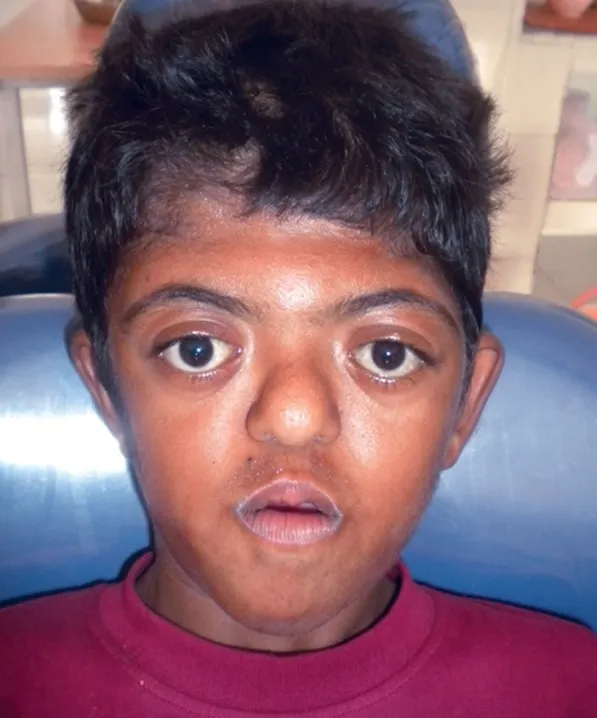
Frontal view of the face; midface hypoplasia, depression of nasal bridge, proptosis, hypertelorism.
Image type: medical_photograph (oral_photograph)